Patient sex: M
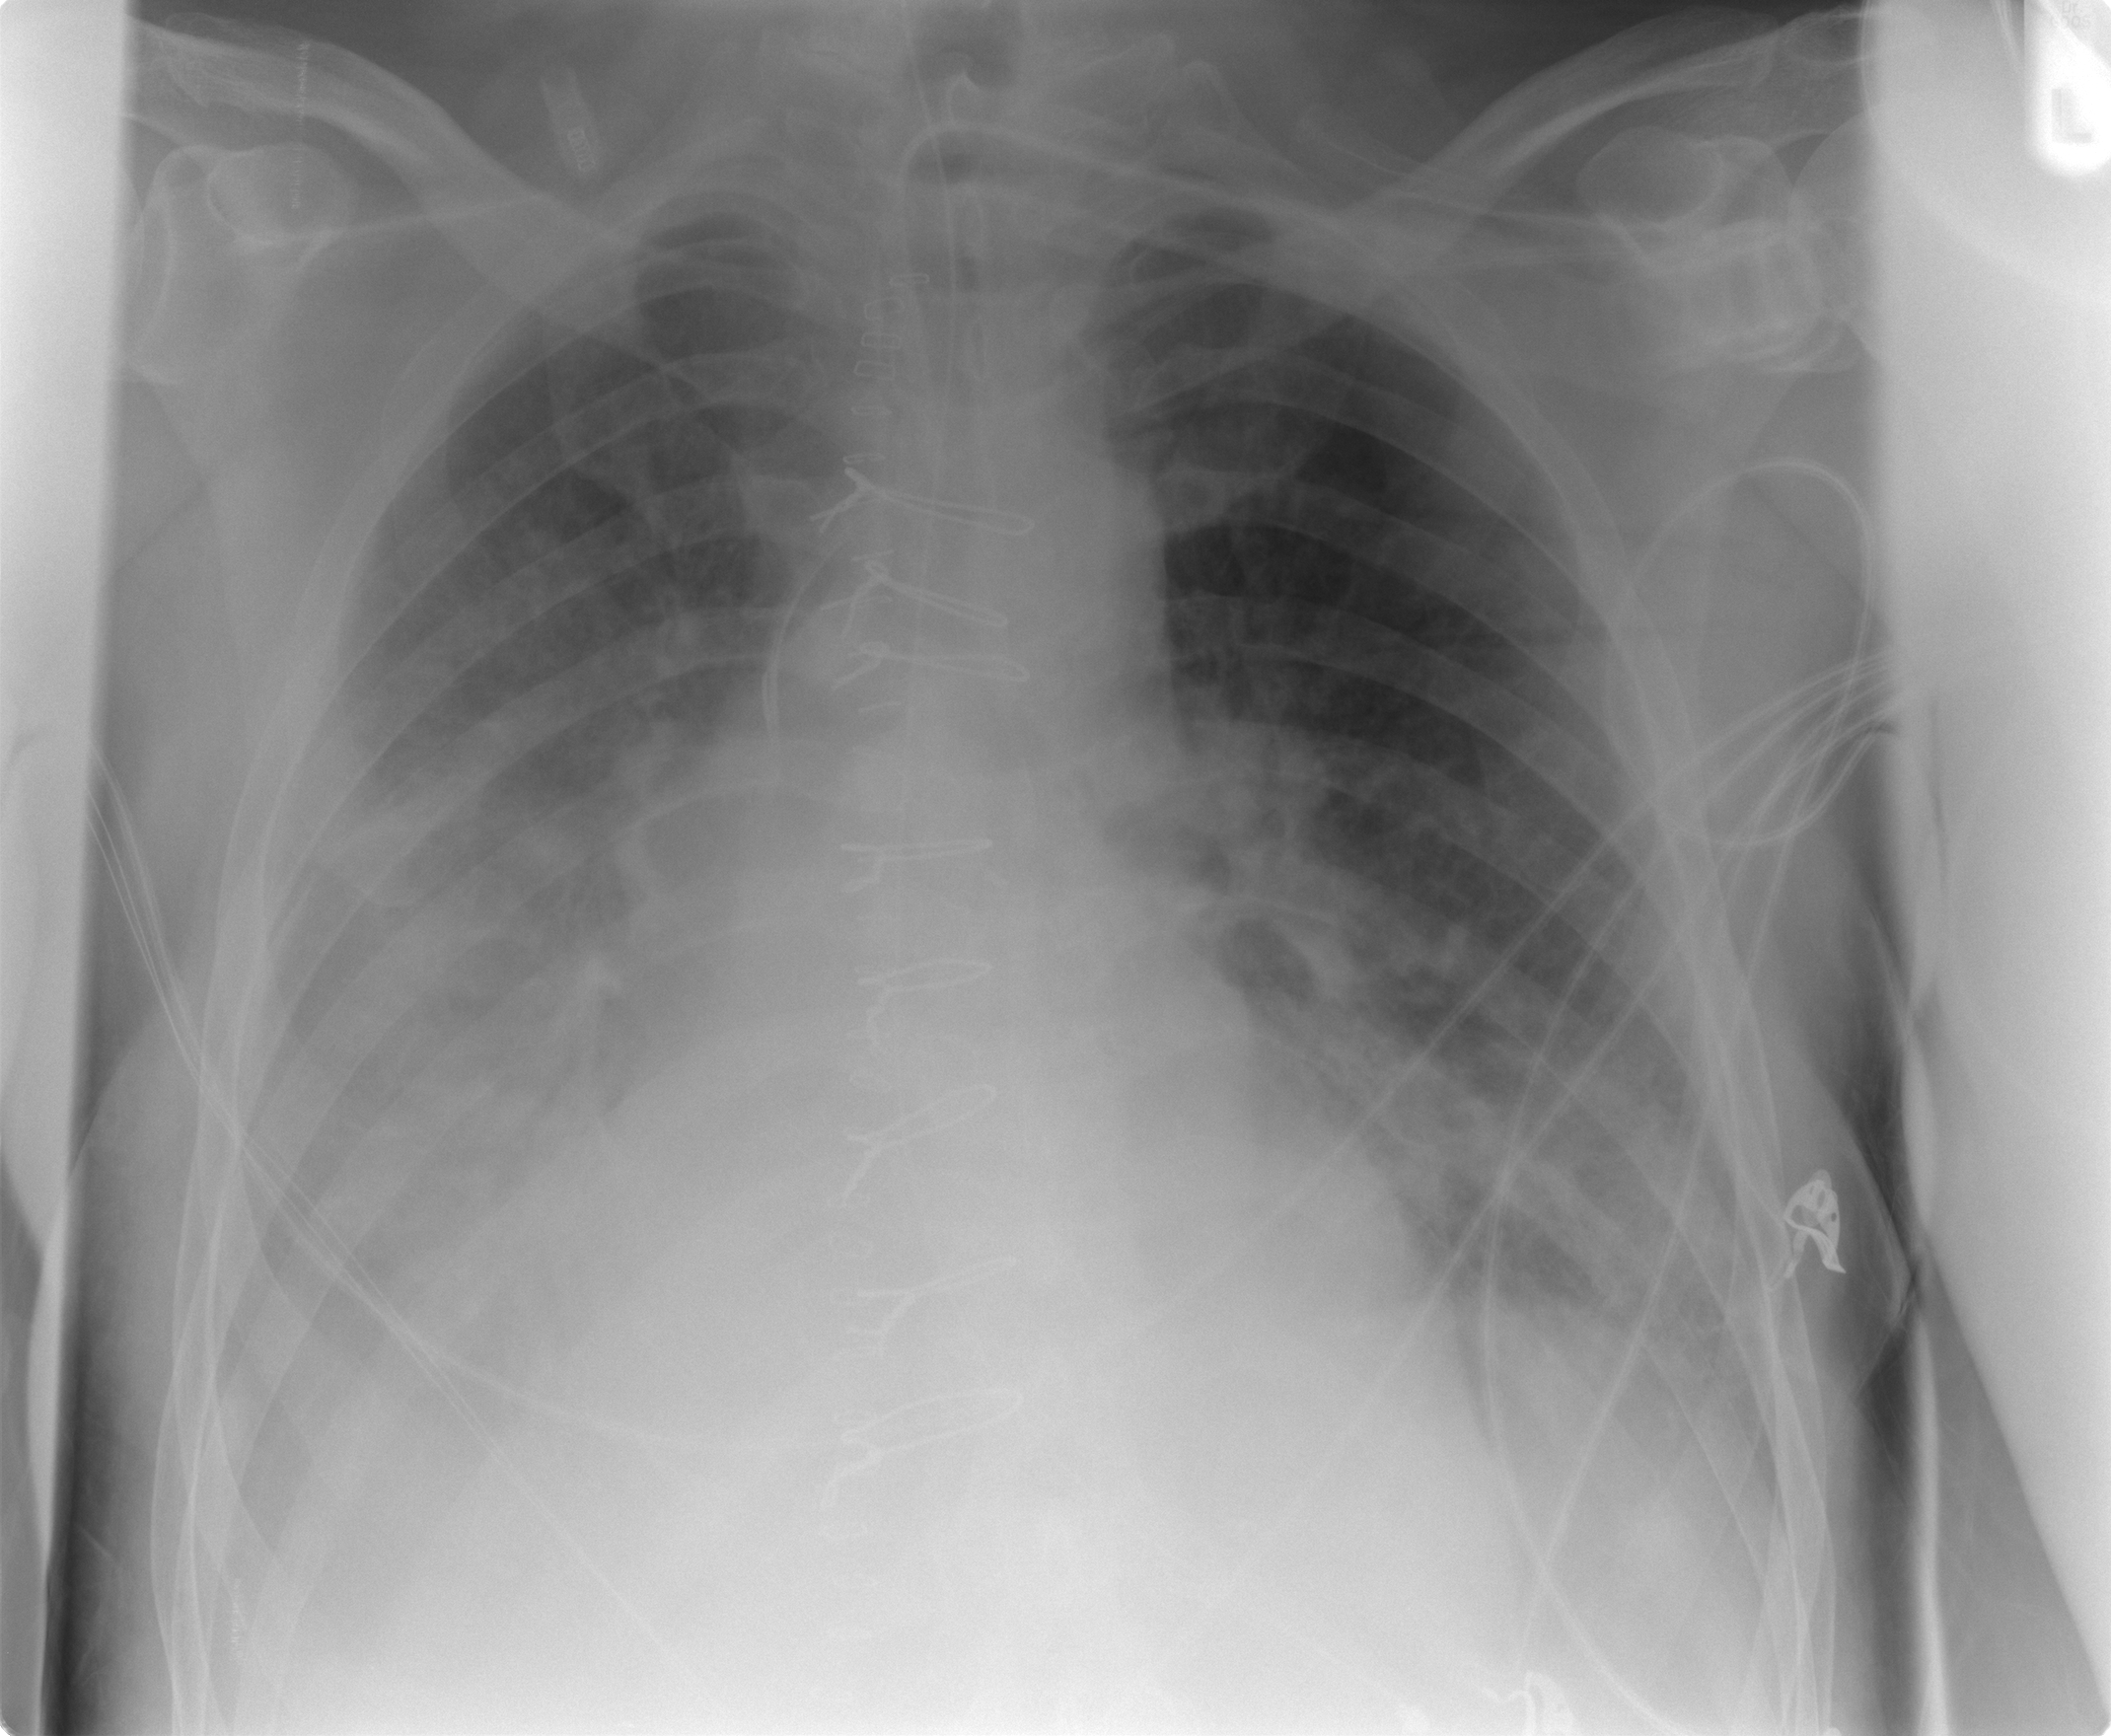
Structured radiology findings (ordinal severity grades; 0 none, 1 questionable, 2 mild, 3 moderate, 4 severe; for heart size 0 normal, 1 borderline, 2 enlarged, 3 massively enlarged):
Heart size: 0
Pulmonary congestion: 0
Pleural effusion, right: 3
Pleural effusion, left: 0
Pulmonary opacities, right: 3
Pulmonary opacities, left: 2
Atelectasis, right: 3
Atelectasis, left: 2